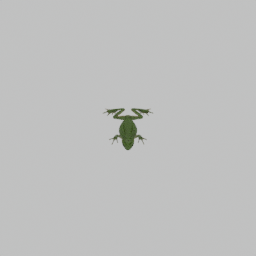
Label: animals